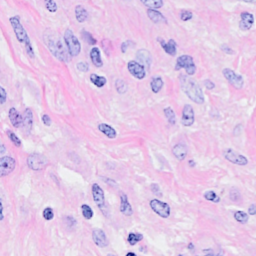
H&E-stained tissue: Breast